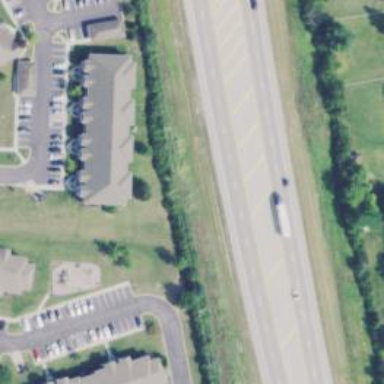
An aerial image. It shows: Trunk highway with expressway features.